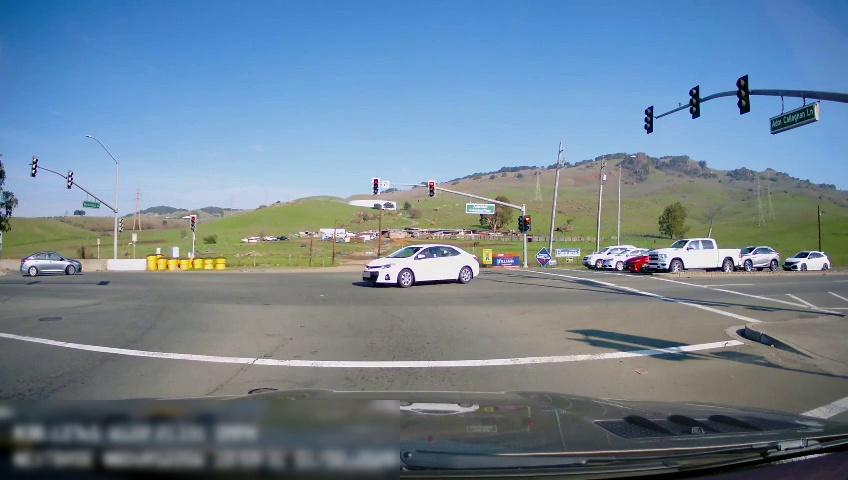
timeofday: Day
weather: Sunny
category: Drivable Space
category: Vehicles | SUV
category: Vehicles | SUV
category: Vehicles | Car
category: Vehicles | Car
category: Vehicles | Car
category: Vehicles | Car
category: Vehicles | Truck
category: Vehicles | SUV
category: Lanes | Opposite Lane
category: Traffic | Lights
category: Traffic | Lights
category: Traffic | Lights
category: Traffic | Lights
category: Traffic | Lights
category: Traffic | Lights
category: Traffic | Lights
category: Traffic | Signs
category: Traffic | Lights
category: Traffic | Lights
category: Traffic | Signs
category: Traffic | Lights
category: Traffic | Lights
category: Traffic | Signs